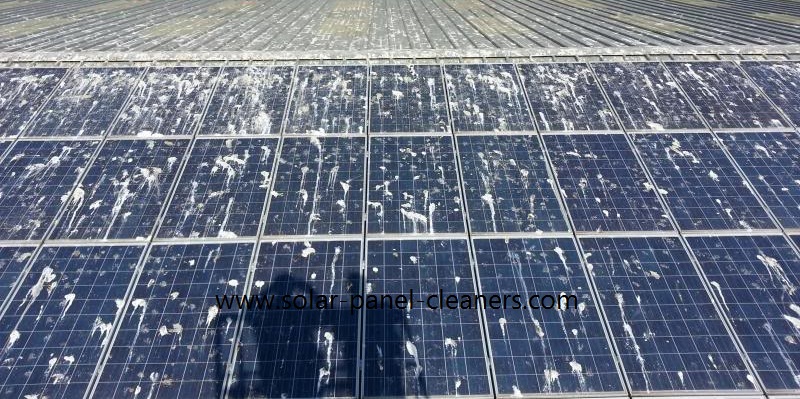
Label: Bird-drop